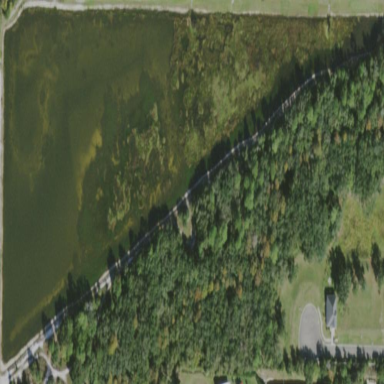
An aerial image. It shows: Pond surrounded by natural water.